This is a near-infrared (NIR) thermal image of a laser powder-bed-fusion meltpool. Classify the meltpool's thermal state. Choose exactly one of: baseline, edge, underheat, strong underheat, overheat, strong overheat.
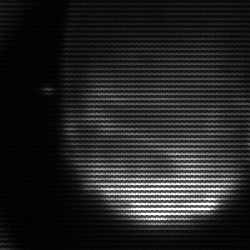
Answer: edge